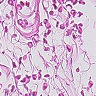
Metastatic tissue present: no